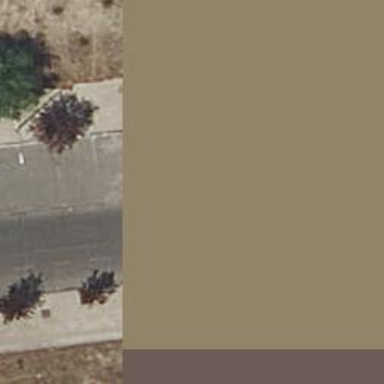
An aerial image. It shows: Kerb serving as barrier.